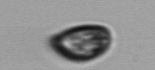
Label: Prorocentrum_triestinum